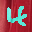
Label: 4